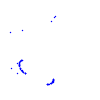
Particle: proton